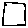
Label: square